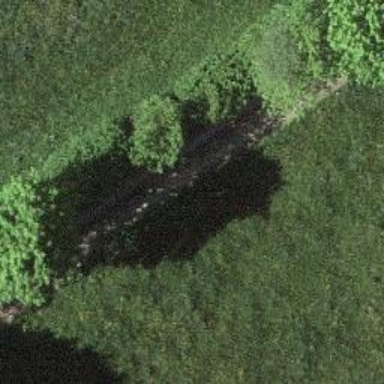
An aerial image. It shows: Unpaved track with grade 3 track type.